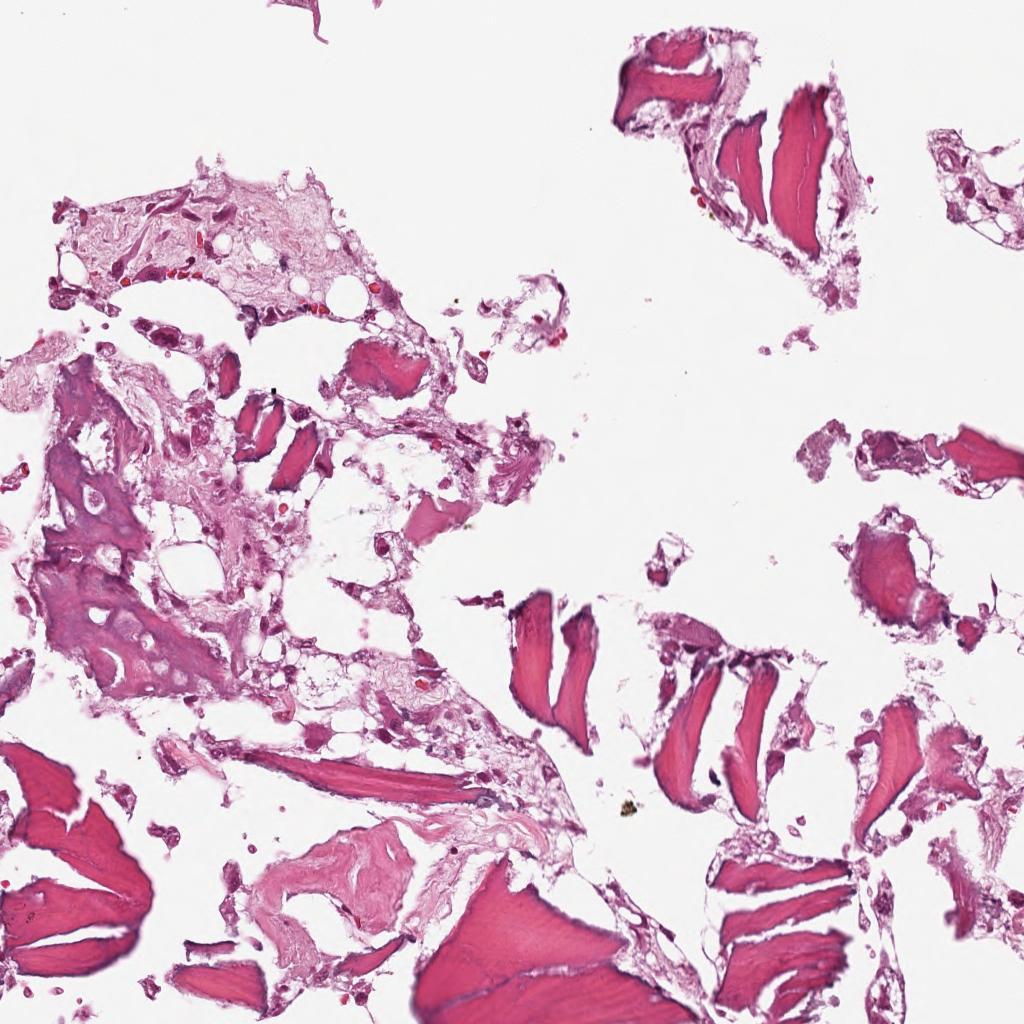
Label: Non-Tumor